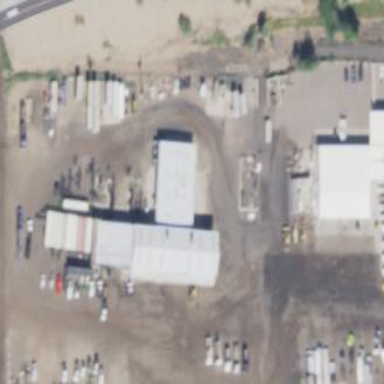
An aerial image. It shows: Building designated as waste transfer station for trash disposal.